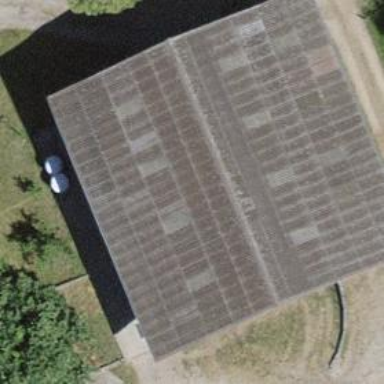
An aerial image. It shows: Barn.